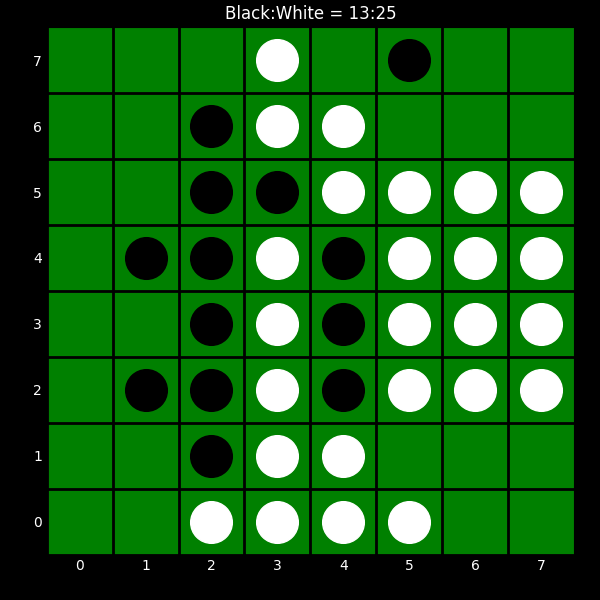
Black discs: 13
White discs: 25